Question: Sorry if the title doesn't match my question well, I'm still unsure as to how I should put it.
Anyway, I've been using Tcl/Tk on Windows ('wish') for a while now and haven't encountered any problem on the script I wrote until recently. The script is supposed to break down a large txt file into smaller files that can be imported to excel (I'm talking about breaking down a file with maybe 25M lines which comes around 2.55 GB).
My current script is something like that:
'''
set data [open "file.txt" r]
set data1 [open "File Part1.txt" w]
set data2 [open "File Part2.txt" w]
set data3 [open "File Part3.txt" w]
set data4 [open "File Part4.txt" w]
set data5 [open "File Part5.txt" w]
set count 0
while {[gets $data line] != -1} {
if {$count > <PHONE>} {
puts $data5 $line
} elseif {$count > <PHONE>} {
puts $data4 $line
} elseif {$count > <PHONE>} {
puts $data3 $line
} elseif {$count > <PHONE>} {
puts $data2 $line
} else {
puts $data1 $line
}
incr count
}
close $data
close $data1
close $data2
close $data3
close $data4
close $data5
'''
And I alter the numbers within the 'if' to get the desired number of lines per file, or add/remove any 'elseif' where required.
The problem is, with the latest file I got, I end up with only about half the data (1.22 GB instead of 2.55 GB) and I was wondering if there was a line which told Tcl to ignore the limit that it can read. I tried to look for it, but I didn't find anything (or anything that I could understand well; I'm still quite the amateur at Tcl ^^;). Can anyone help me?
I found a program to open large text files and managed to get a preview of the contents of the file directly. There are actually 16,756,263 lines. I changed the script to:
'''
set data [open "file.txt" r]
set data1 [open "File Part1.txt" w]
set count 0
while {[gets $data line] != -1} {
incr count
}
puts $data1 $count
close $data
close $data1
'''
to get where the script is blocking and it stopped here:

There's a character that the text editor is not recognising in the middle line showing as a little square. I tried to use 'fconfigure' like evil otto suggested but I'm afraid I don't quite understand how the 'channelID', 'name' or 'value' work exactly to escape that character. Um... help?
: I managed to find out how 'fconfigure' worked! Thanks evil otto! Um, I'm not sure how I can 'choose' your answer since it's a comment instead of a proper answer...
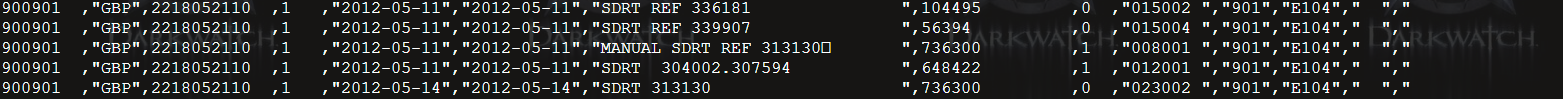
Answer: Is it possible there is any binary data in "file.txt"? Under windows, tcl will flag eof if it reads a '^Z' (the default 'eofchar') in a file. You can turn this off with 'fconfigure':
'''
fconfigure $data -eofchar {}
'''
See the docs for full details.